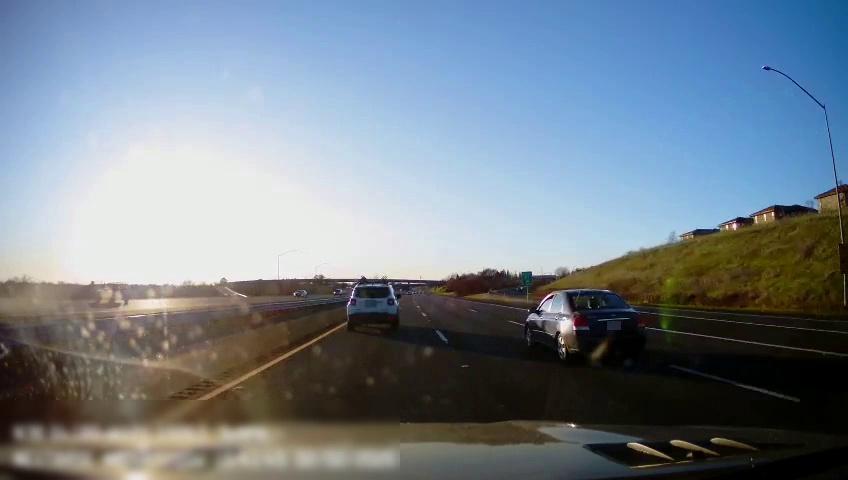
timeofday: Day
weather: Cloudy
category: Drivable Space
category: Drivable Space
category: Vehicles | Car
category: Vehicles | Car
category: Vehicles | SUV
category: Vehicles | Car
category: Vehicles | SUV
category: Lanes | Alternate Lane
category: Lanes | Current Lane
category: Lanes | Current Lane
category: Lanes | Alternate Lane
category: Lanes | Alternate Lane
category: Lanes | Alternate Lane
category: Traffic | Signs